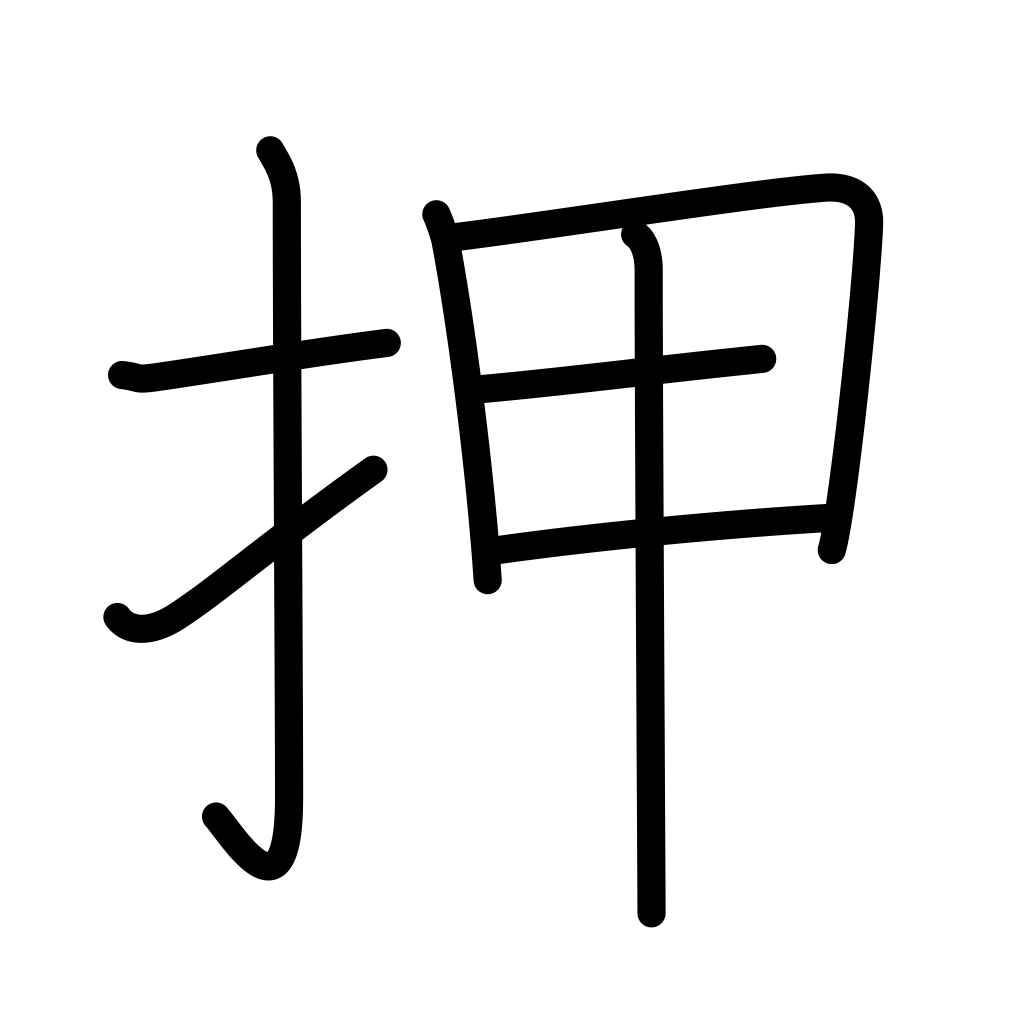
Meaning: push, stop, check, subdue, attach, seize, weight, shove, press, seal, do in spite of